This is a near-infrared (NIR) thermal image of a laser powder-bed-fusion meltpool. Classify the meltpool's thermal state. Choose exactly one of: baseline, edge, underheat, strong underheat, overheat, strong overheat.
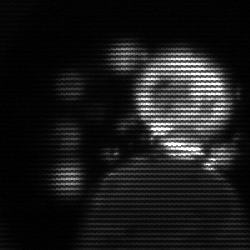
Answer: baseline